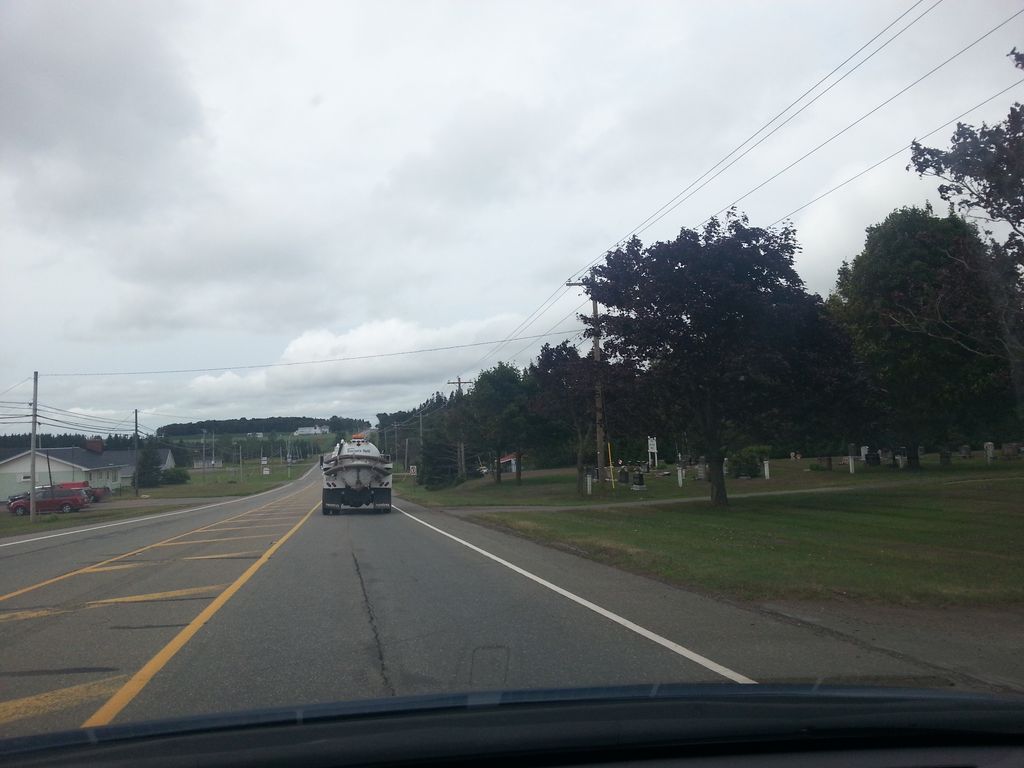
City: charlottetown